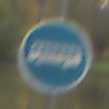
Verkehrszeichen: Busssonderstreifen
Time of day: MorningAfternoon
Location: Outdoor (Nature)
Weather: Overcast
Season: Autumn
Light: Natural